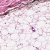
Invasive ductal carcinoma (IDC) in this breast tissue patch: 0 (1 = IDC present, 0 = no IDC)